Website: walmart
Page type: cart
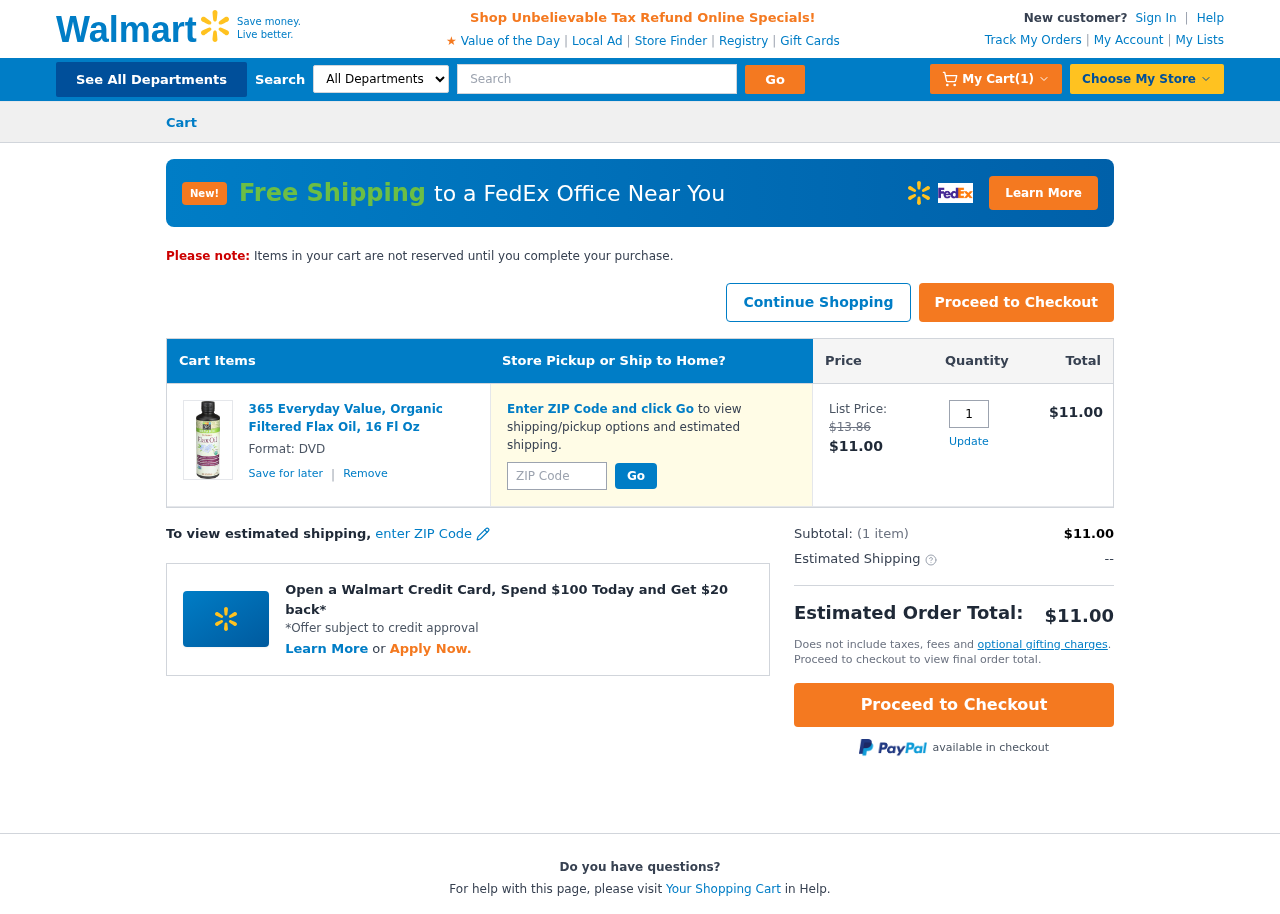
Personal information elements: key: PII_POSTCODE
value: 90034
Product elements: key: PRODUCT1_NAME
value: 365 Everyday Value, Organic Filtered Flax Oil, 16 Fl Oz
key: PRODUCT1_PRICE
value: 11
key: PRODUCT1_QUANTITY
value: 1
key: PRODUCT1_ORIGINAL_PRICE
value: $13.86
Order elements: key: ORDER_NUM_ITEMS
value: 1
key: ORDER_SUBTOTAL
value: $11.00
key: ORDER_TOTAL
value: $11.00
Search elements: key: HEADER_SEARCH
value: Search